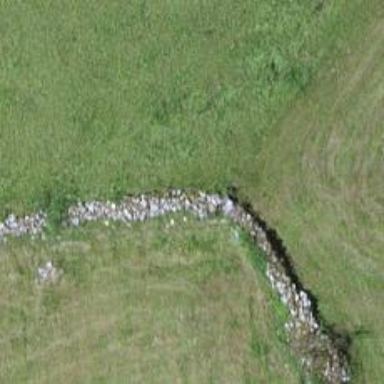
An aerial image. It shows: Dry stone wall barrier.